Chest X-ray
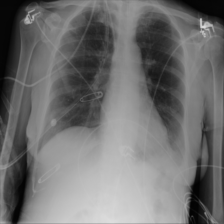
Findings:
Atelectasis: negative
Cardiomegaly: negative
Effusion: negative
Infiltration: negative
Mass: negative
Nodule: negative
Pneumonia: negative
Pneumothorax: negative
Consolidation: negative
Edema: negative
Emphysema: negative
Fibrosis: negative
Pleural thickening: negative
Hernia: negative